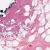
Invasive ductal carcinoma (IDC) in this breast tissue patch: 0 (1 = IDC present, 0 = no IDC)